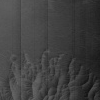
Atmospheric dust classification: not_dusty